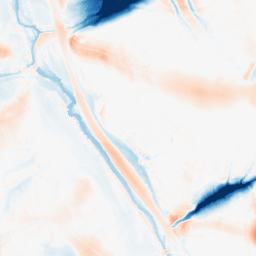
Category: morphological
Decomposition family: morphological_ellipse
Decomposition parameters: operation: average
width: 50
height: 50
Upsampling method: bspline
Upsampling parameters: scale: 8
Upsampling scale: 8